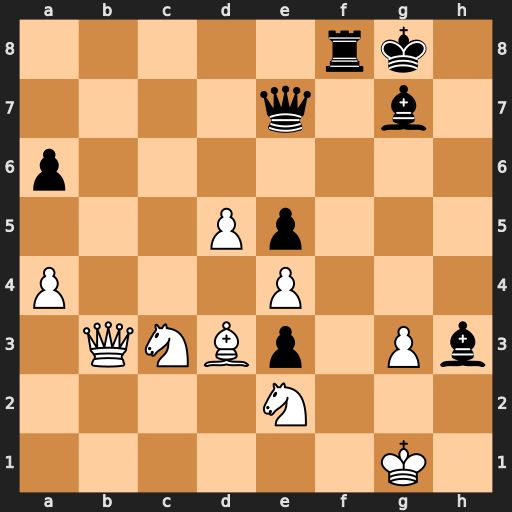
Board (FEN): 5rk1/4q1b1/p7/3Pp3/P3P3/1QNBp1Pb/4N3/6K1
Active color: w
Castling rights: -
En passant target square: -
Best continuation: d6+ Be6 dxe7